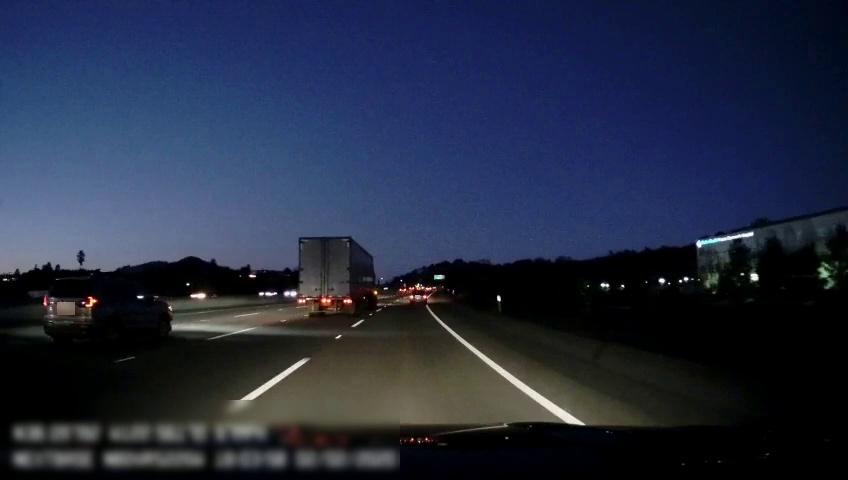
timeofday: Dusk/Dawn/Twilight
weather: Other
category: Drivable Space
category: Vehicles | Car
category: Vehicles | Car
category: Vehicles | Car
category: Vehicles | SUV
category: Vehicles | SUV
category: Vehicles | Truck
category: Lanes | Alternate Lane
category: Lanes | Alternate Lane
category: Lanes | Alternate Lane
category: Lanes | Alternate Lane
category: Lanes | Alternate Lane
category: Traffic | Signs